Field crop: tomato
Growth stage: 2
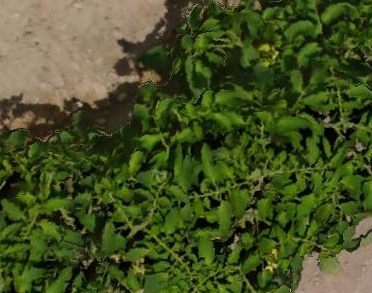
Species: tomato